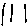
Label: line